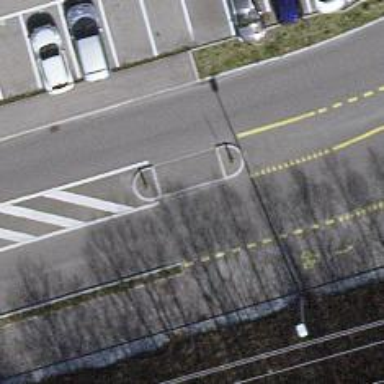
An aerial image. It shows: Unmarked crossing with pedestrian island.